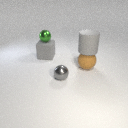
large gray rubber cylinder above large brown rubber sphere